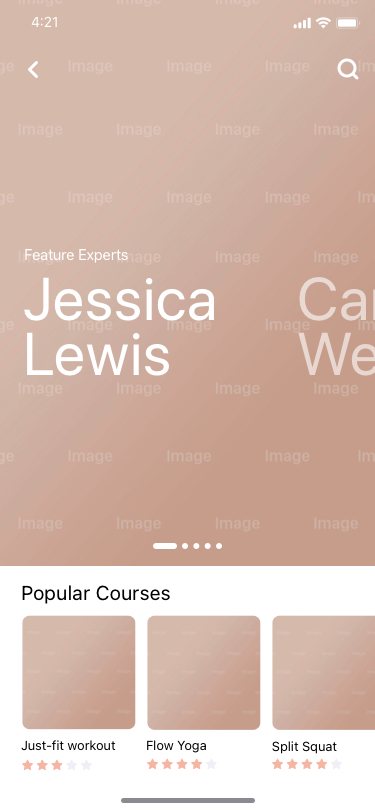
Text in this UI design:
Jessica Lewis
Carly
West
Feature Experts
Split Squat
Flow Yoga
Just-fit workout
Popular Courses